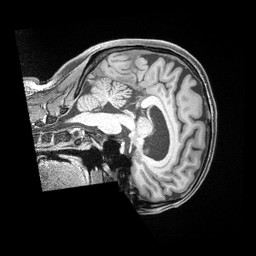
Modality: T1w
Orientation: sagittal
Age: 36
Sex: female
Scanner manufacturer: siemens
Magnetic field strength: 3 T
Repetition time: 2 s
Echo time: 0.00211 s